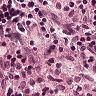
Metastatic tissue present: no